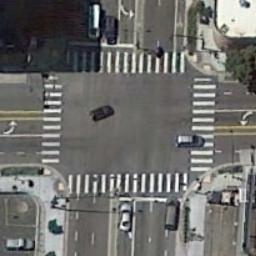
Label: intersection